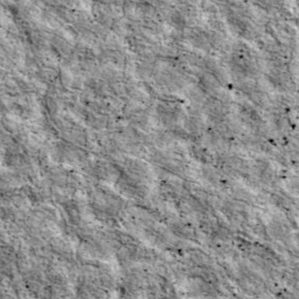
Label: non_frost